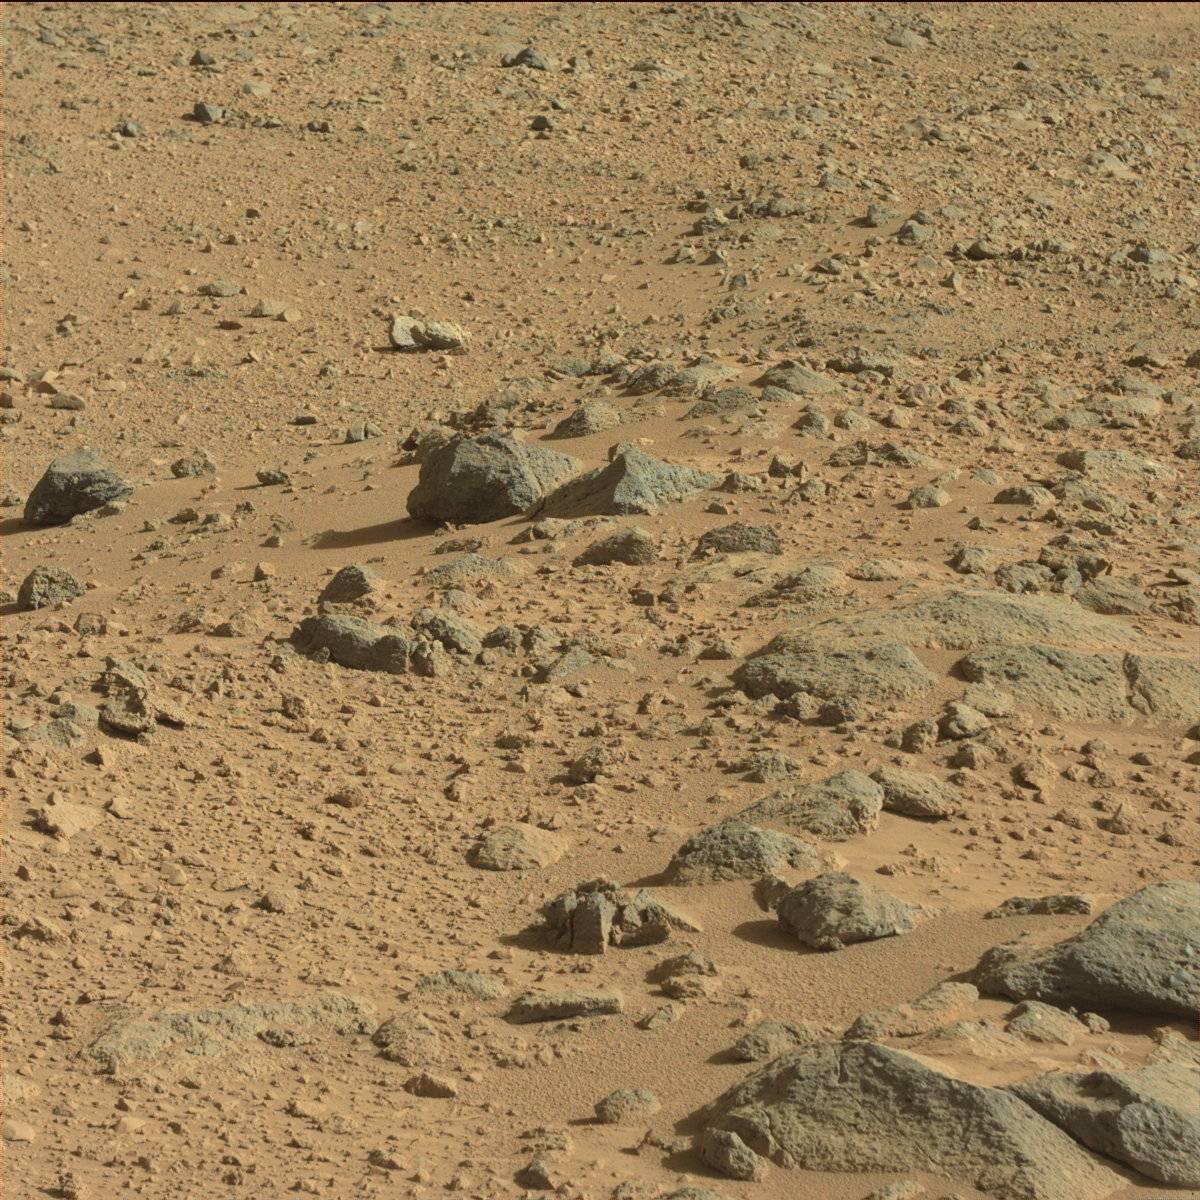
Terrain classes present: Bedrock, Sand / Soil